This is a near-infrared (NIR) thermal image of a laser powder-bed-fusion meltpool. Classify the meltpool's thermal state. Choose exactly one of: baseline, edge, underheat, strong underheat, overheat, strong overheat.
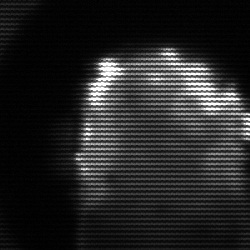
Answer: baseline